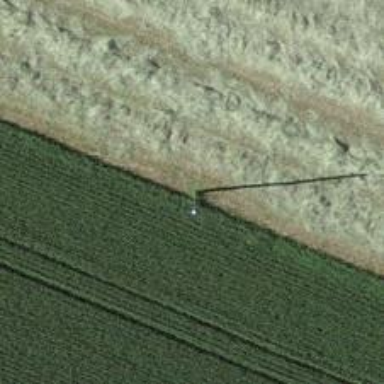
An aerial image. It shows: Power pole.